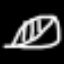
Label: leaf